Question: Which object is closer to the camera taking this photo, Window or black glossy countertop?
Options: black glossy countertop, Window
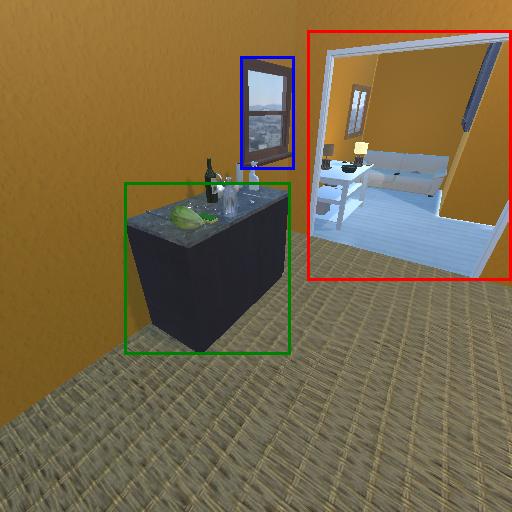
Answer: black glossy countertop